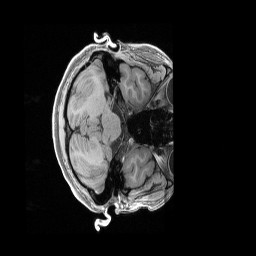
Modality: T1w
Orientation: axial
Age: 21
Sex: male
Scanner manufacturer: siemens
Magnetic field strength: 3 T
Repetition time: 2.4 s
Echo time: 0.00228 s